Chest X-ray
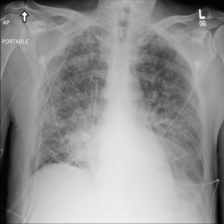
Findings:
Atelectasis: negative
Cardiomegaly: negative
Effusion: negative
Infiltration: positive
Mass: positive
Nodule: negative
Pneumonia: negative
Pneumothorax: negative
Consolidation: negative
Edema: negative
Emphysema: negative
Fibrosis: negative
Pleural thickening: negative
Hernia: negative